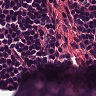
Metastatic tissue present: no